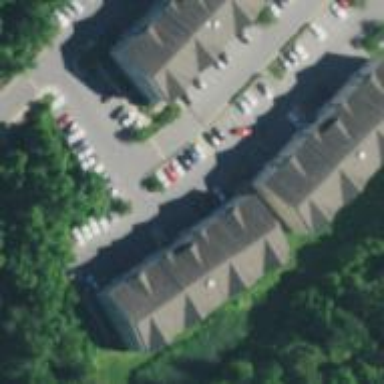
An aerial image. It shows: View of apartment building.